Question:
This is the Database field values.
Below is the code which I am applying to fetch data from sqlite database
'''
-(void)readDataFromRestaurantTable
{
[self openDataBase];
const char *dbpath = [databasePath UTF8String];
if (sqlite3_open(dbpath, & database) == SQLITE_OK)
{
sqlite3_stmt *statement = NULL;
NSString *querySQL = [NSString stringWithFormat: @"SELECT * FROM RestaurantDB"];
const char *query_stmt = [querySQL UTF8String];
if (sqlite3_prepare_v2(database, query_stmt, -1, &statement, NULL) == SQLITE_OK) {
while (sqlite3_step(statement) == SQLITE_ROW)
{
strRestaurantName = [[NSString alloc] initWithUTF8String:(const char *) sqlite3_column_text(statement, 1)];
strRestaurantAddress = [[NSString alloc] initWithUTF8String:(const char *) sqlite3_column_text(statement, 2)];
strRestaurantPhone = [[NSString alloc] initWithUTF8String:(const char *) sqlite3_column_text(statement, 3)];
strRestaurantLatitude = [[NSString alloc] initWithUTF8String:(const char *) sqlite3_column_text(statement, 4)];
strRestaurantLongitude = [[NSString alloc] initWithUTF8String:(const char *) sqlite3_column_text(statement, 5)];
NSLog(@"strRestaurantName :--> %@",strRestaurantName);
}
}
sqlite3_finalize(statement);
}
sqlite3_close(database);
}
'''
In the previous block of code application is not going inside the
'''
if (sqlite3_prepare_v2(database, query_stmt, -1, &statement, NULL) == SQLITE_OK)
{
}
'''
Here it is getting & I think because of this reason only it is not going into the if block.
'''
Terminating app due to uncaught exception 'NSInvalidArgumentException', reason: '*** -[NSPlaceholderString initWithUTF8String:]: NULL cString'
First throw call stack:
(0x18dc012 0x12a1e7e 0x18dbdeb 0xcbdce6 0x78e4 0x7bdf 0x2ca817 0x2ca882 0x2ebed9 0x2ebd14 0x2ea1ea 0x2ea06c 0x2ebc57 0x12b5705 0x1ec920 0x1ec8b8 0x40f0b4 0x12b5705 0x1ec920 0x1ec8b8 0x2ad671 0x2adbcf 0x2ad6a6 0x412bb9 0x12b5705 0x1ec920 0x1ec8b8 0x2ad671 0x2adbcf 0x2acd38 0x21c33f 0x21c552 0x1fa3aa 0x1ebcf8 0x1da5df9 0x185ff3f 0x185f96f 0x1882734 0x1881f44 0x1881e1b 0x1da47e3 0x1da4668 0x1e965c 0x2712 0x2645 0x1)
libc++abi.dylib: terminate called throwing an exception
'''
Please guide me where is the actual problem lies.
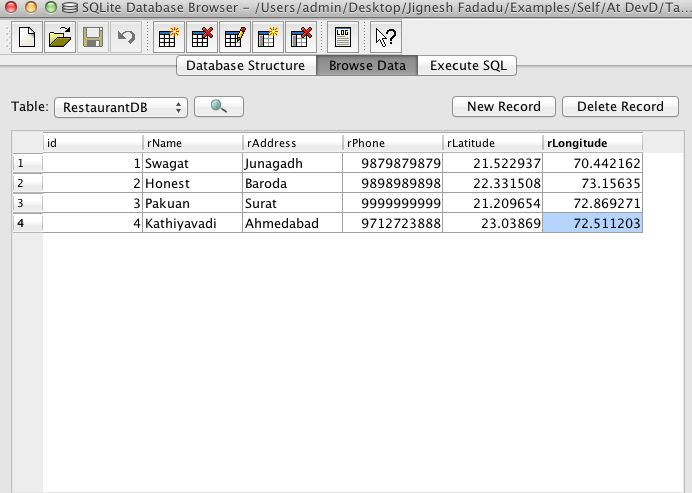
Answer: This is being caused by trying to create a NSString object with a 'NULL' string. It is on one of these lines:
'''
[[NSString alloc] initWithUTF8String:(const char *) sqlite3_column_text(statement, ...)];
'''
So, before you create a NSString with the results of the sql statement you need to check for NULL like this:
'''
char *tmp = sqlite3_column_text(statement, 1);
if (tmp == NULL)
strRestaurantName = nil;
else
strRestaurantName = [[NSString alloc] initWithUTF8String:tmp];
'''